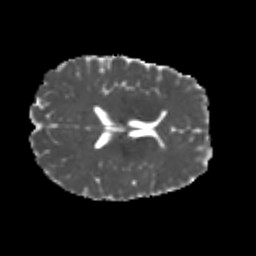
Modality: MD
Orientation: axial
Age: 23
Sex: male
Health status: healthy
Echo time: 0.074 s